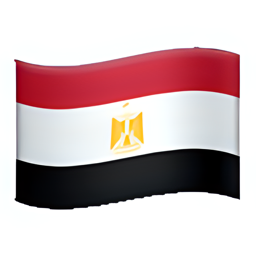
Name: flag for egypt
Emoji: 🇪🇬
Group: Flags
Sub-group: country-flag